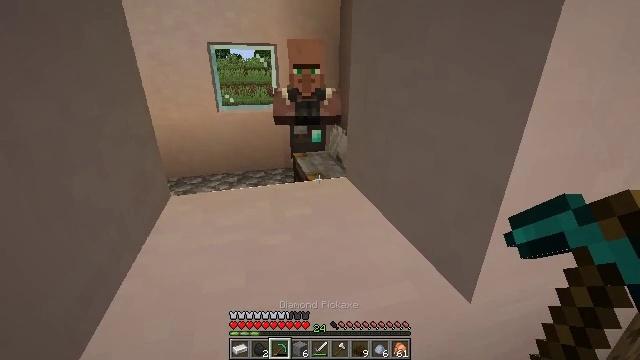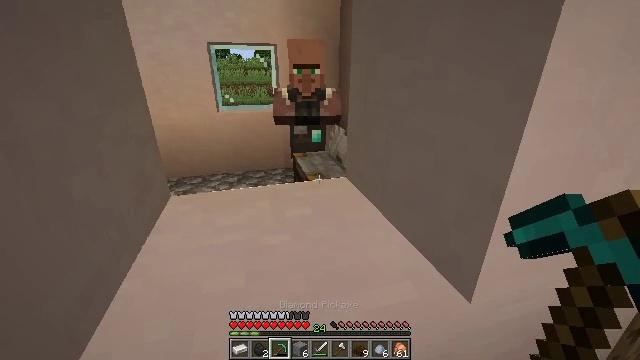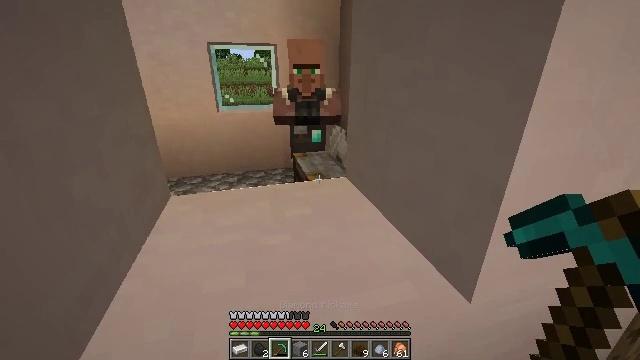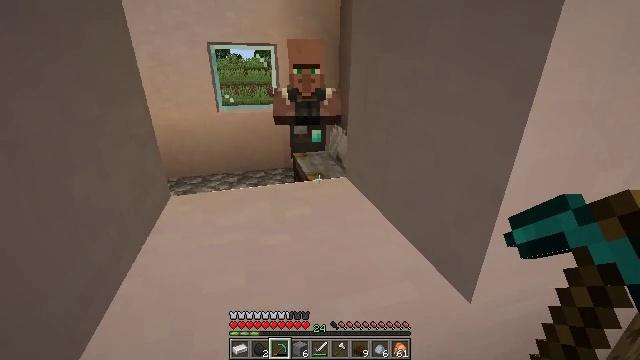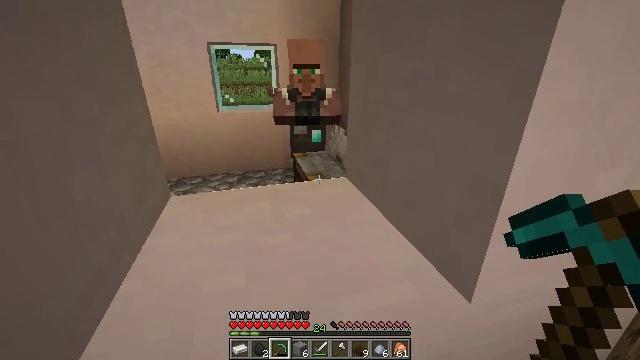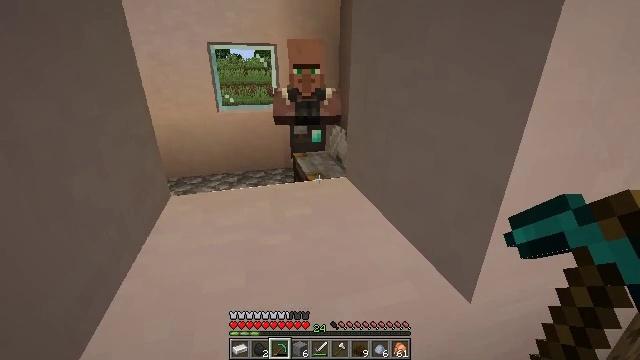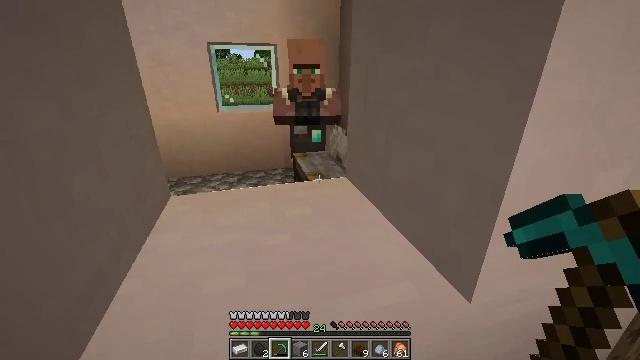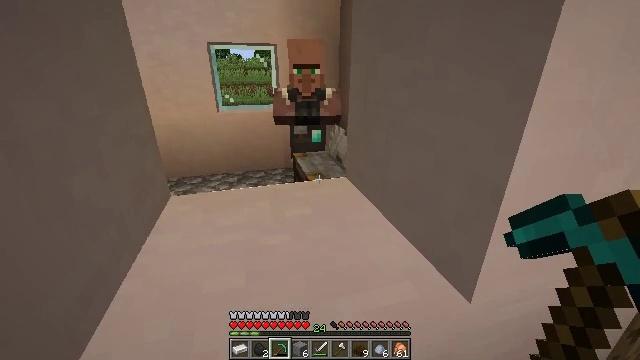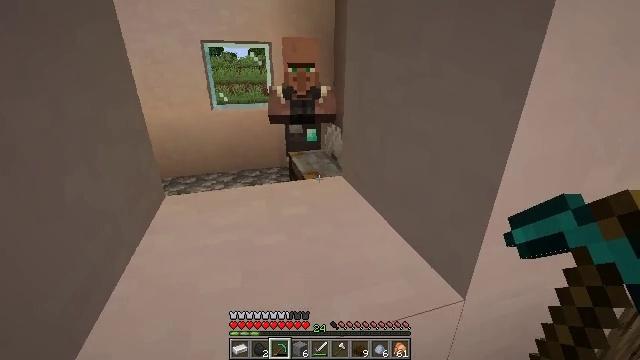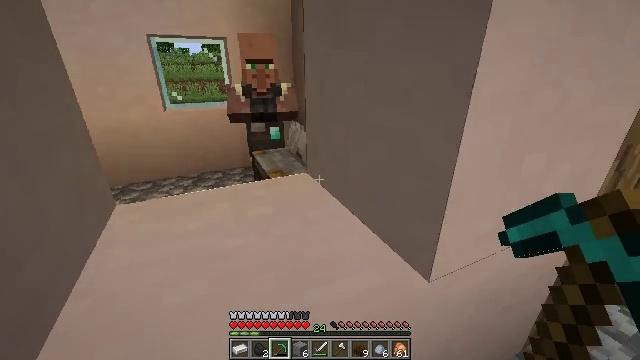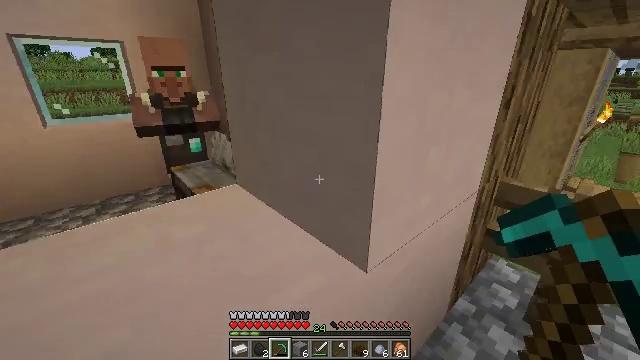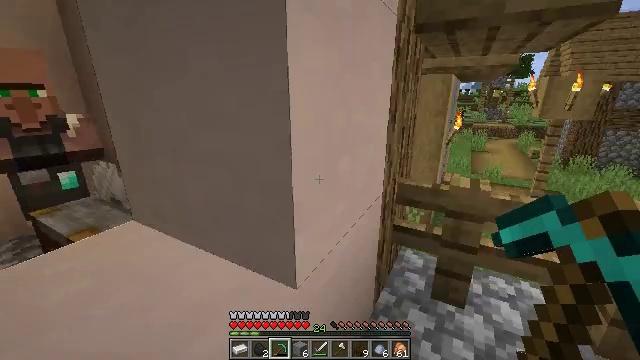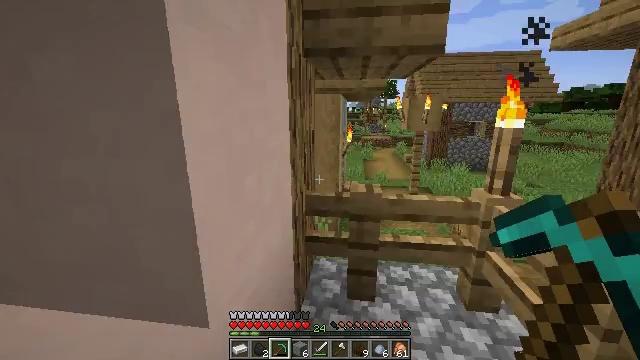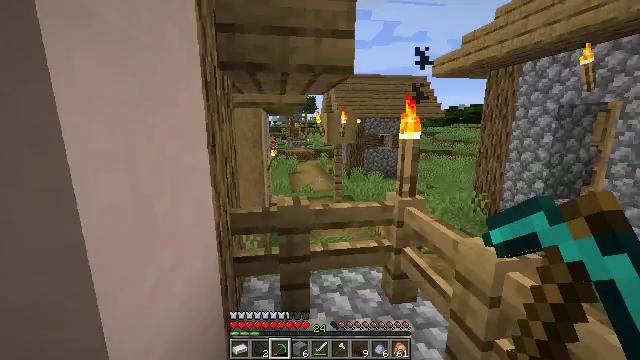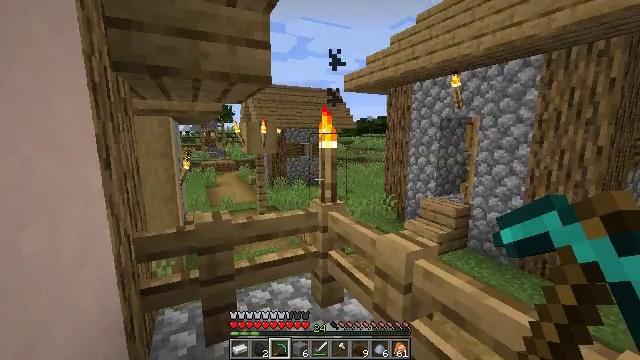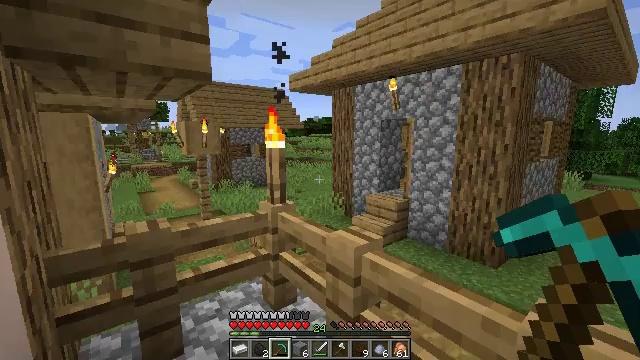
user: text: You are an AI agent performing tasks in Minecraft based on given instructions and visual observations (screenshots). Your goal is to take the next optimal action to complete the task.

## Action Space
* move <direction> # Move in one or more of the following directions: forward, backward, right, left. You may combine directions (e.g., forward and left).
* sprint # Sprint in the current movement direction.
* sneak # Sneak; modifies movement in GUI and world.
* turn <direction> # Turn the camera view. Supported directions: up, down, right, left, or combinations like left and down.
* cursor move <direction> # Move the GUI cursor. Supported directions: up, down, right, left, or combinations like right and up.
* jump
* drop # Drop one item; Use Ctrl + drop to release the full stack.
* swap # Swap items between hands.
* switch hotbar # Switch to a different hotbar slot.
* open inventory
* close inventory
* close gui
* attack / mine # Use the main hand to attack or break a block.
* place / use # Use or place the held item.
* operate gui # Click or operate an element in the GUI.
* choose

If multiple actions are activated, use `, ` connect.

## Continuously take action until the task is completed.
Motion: motion action
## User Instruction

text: Pick up white terracotta by mining.
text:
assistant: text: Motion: no_op
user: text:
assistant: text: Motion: no_op
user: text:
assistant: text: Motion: no_op
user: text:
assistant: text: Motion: no_op
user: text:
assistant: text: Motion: no_op
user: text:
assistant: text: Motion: no_op
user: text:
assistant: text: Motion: no_op
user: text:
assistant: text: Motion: turn right
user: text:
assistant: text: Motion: turn right
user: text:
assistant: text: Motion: turn right and up
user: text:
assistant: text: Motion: turn right and up
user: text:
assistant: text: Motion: turn right and up
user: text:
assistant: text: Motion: turn right and up
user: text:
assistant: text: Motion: turn right and up
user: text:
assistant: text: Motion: turn right
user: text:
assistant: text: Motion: turn right
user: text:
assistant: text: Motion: turn right and up
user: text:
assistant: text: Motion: no_op
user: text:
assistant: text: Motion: no_op
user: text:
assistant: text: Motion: no_op
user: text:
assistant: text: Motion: no_op
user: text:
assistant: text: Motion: no_op
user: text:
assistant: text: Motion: turn left
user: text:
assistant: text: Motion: turn left
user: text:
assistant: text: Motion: turn left and down
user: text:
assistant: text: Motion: turn left and down
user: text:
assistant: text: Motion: turn left
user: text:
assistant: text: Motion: turn left
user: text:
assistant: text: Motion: turn left
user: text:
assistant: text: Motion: turn left